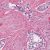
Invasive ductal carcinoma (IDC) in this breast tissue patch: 1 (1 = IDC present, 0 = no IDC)